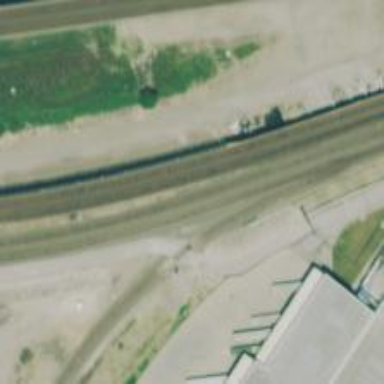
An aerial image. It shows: Railway level crossing.